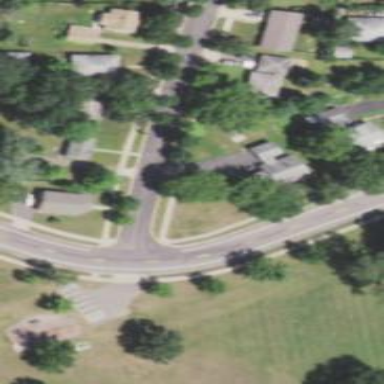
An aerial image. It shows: Residential road with separate sidewalk.